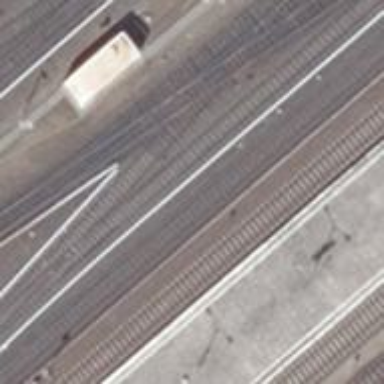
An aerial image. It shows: Light rail line with bottom electrified rails.